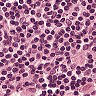
Metastatic tissue present: no